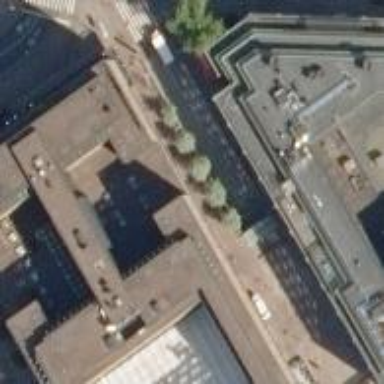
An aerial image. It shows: Building with tar paper roof.